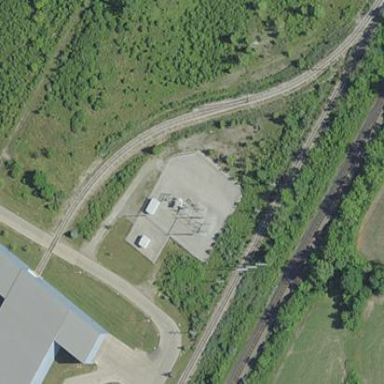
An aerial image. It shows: Power substation enclosed by fence.